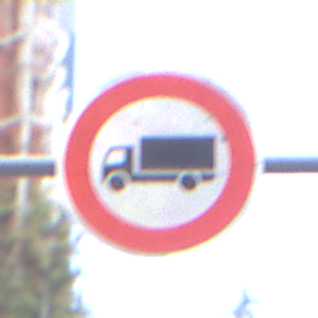
Verkehrszeichen: VerbotFuerKraftfahrzeugeUeberDreiKommaFuenfTonnen
Umgebung: Outdoor, Urban
Tageszeit: MorningAfternoon
Wetter: PartlyCloudy
Licht: Natural
Jahreszeit: NotSpecified
Kontrast: LowContrast